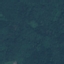
Label: Forest